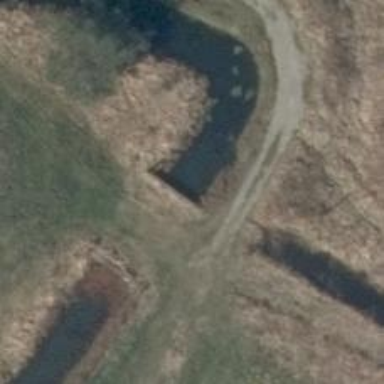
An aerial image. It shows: Culvert tunnel.